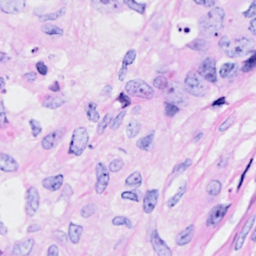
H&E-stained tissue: Breast